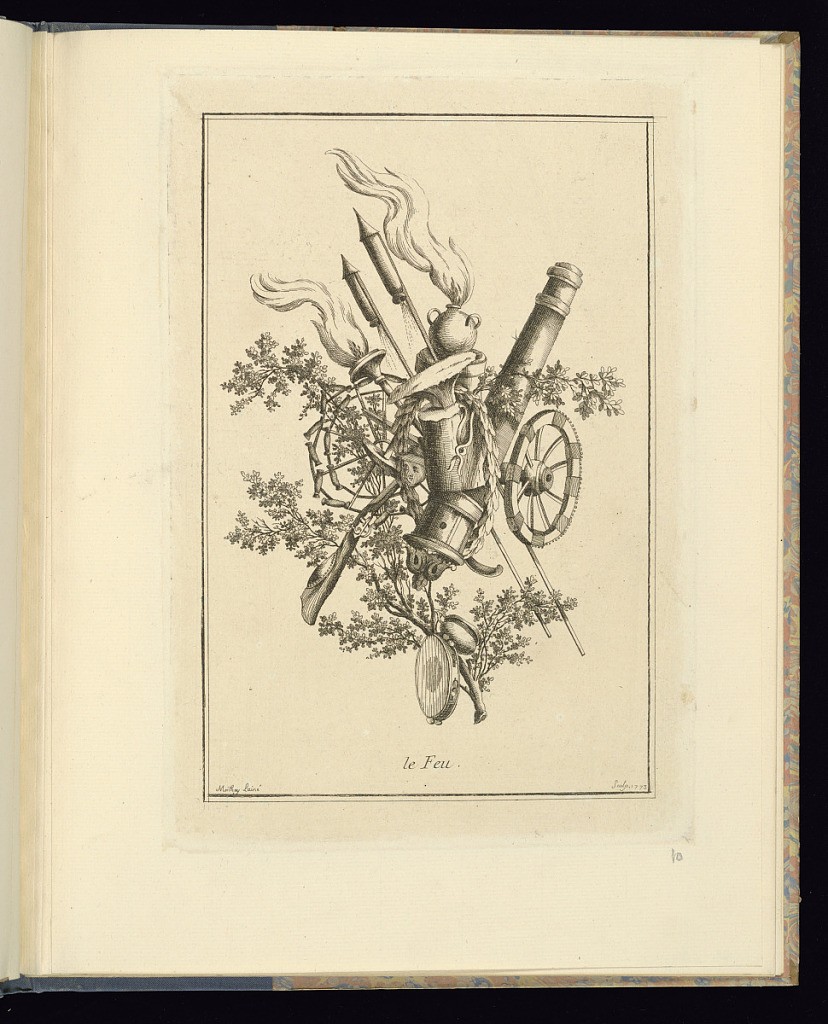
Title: Le Feu
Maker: P. Moithey, French, active 18th century
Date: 1773
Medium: Etching on laid paper
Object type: Print
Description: A design for a trophy representing fire incorporating a cannon ball, canon, fireworks, a flaming torch, rifle, tambourine, a mask, garland of laurel leaves, and foliate branches. The plate is titled, signed, and dated.